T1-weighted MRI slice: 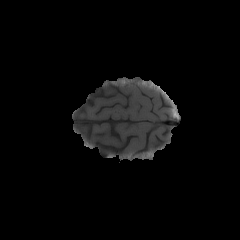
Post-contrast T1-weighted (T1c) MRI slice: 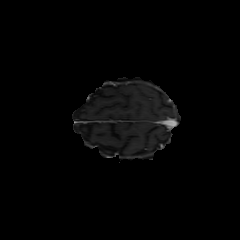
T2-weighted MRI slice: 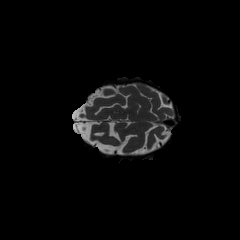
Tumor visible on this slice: no